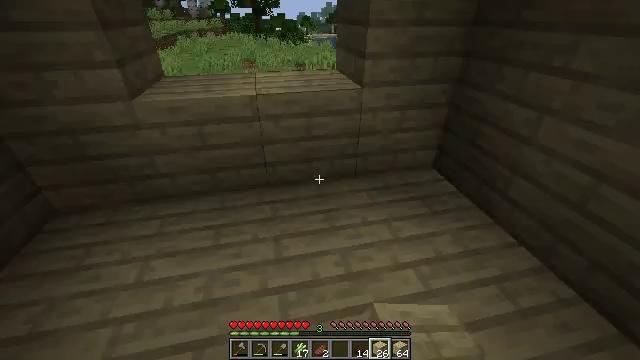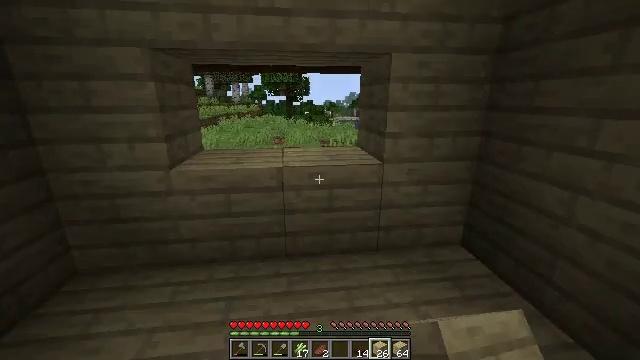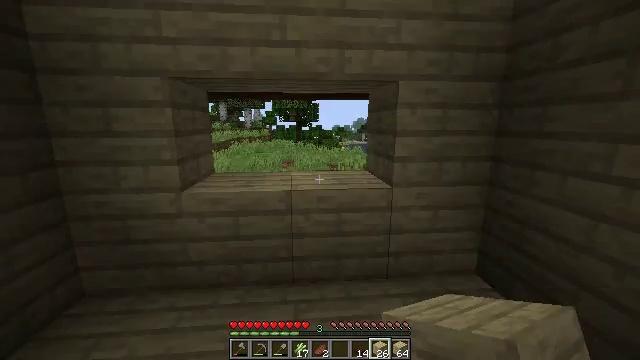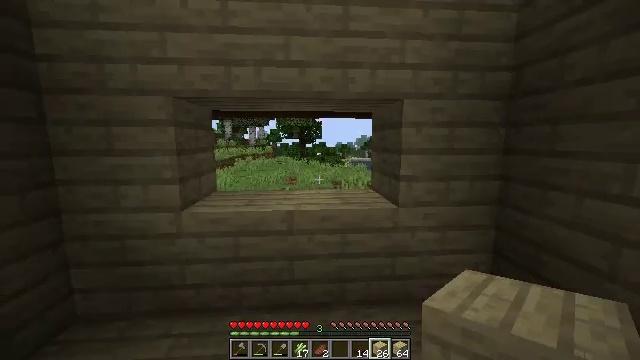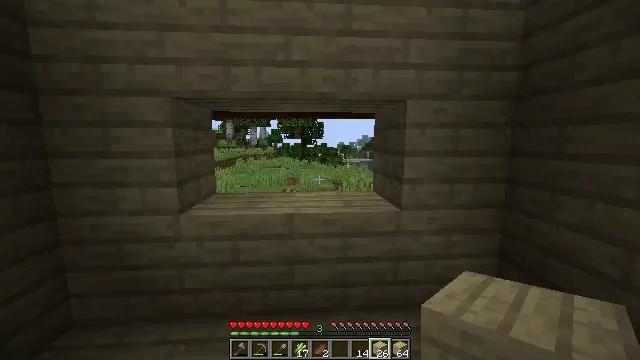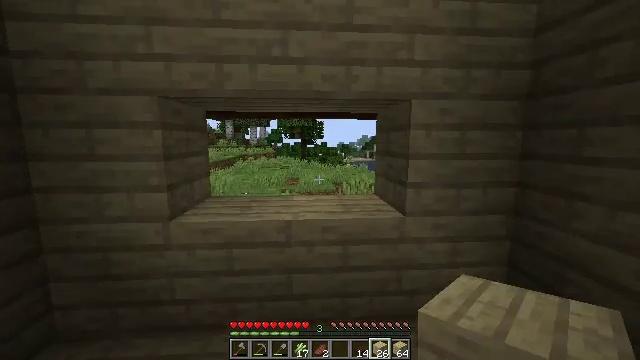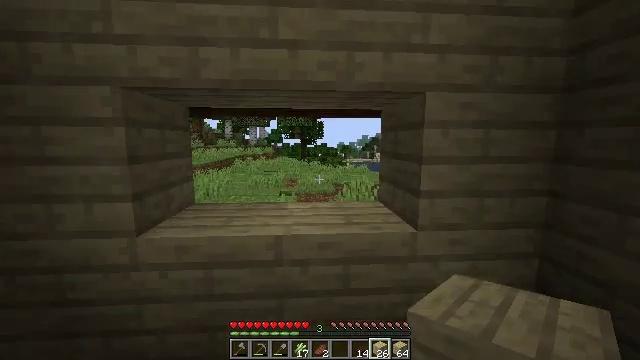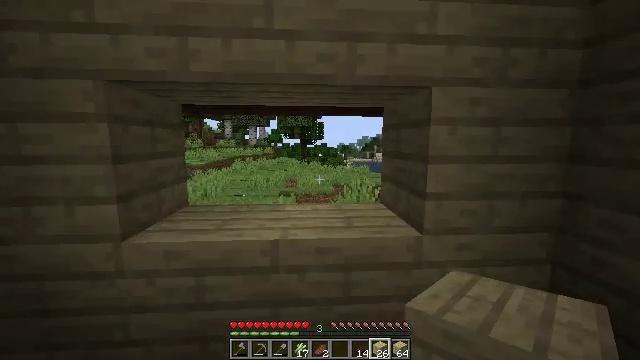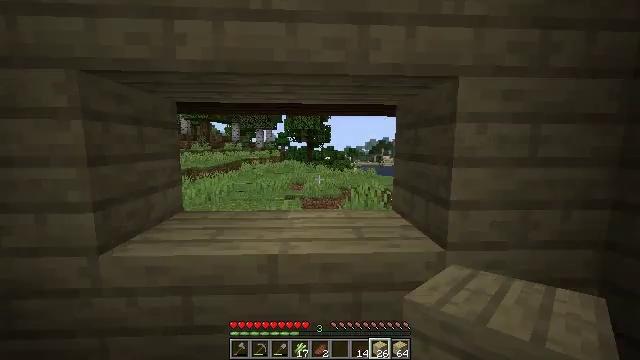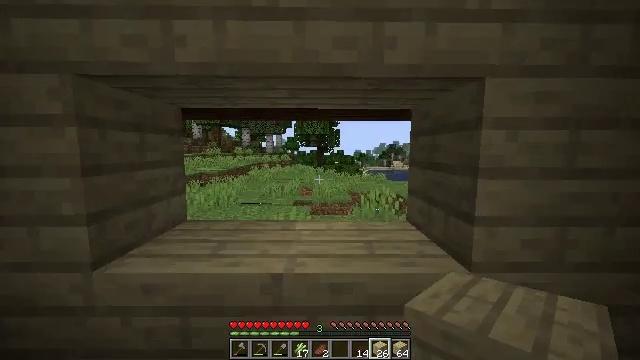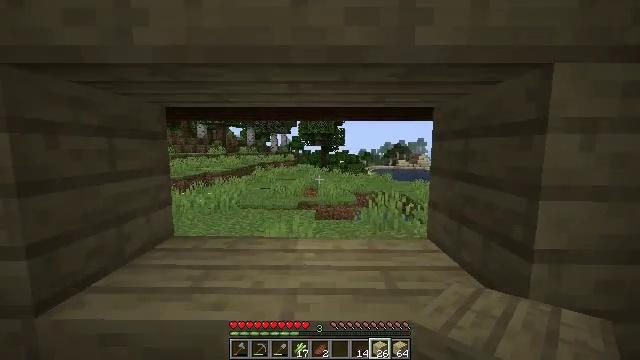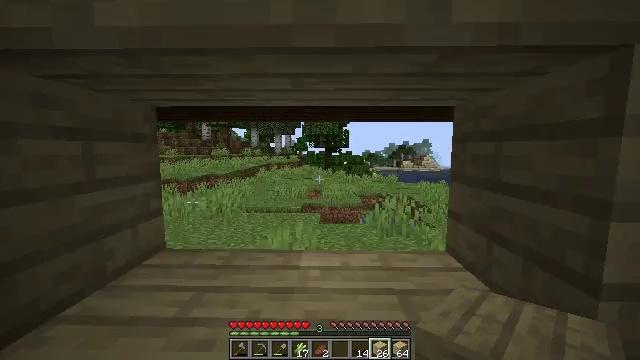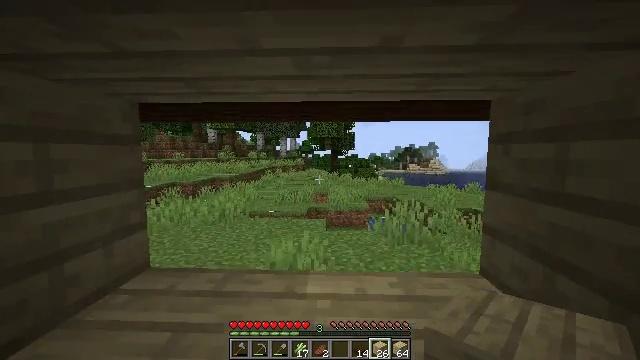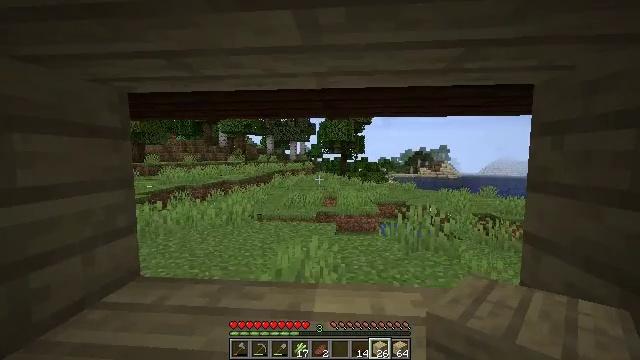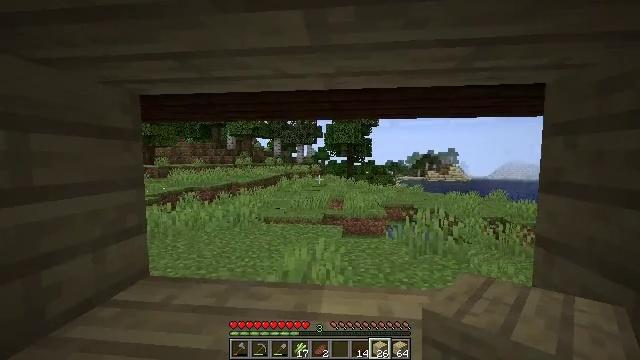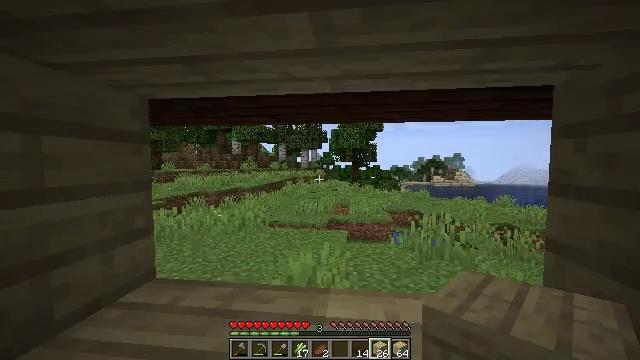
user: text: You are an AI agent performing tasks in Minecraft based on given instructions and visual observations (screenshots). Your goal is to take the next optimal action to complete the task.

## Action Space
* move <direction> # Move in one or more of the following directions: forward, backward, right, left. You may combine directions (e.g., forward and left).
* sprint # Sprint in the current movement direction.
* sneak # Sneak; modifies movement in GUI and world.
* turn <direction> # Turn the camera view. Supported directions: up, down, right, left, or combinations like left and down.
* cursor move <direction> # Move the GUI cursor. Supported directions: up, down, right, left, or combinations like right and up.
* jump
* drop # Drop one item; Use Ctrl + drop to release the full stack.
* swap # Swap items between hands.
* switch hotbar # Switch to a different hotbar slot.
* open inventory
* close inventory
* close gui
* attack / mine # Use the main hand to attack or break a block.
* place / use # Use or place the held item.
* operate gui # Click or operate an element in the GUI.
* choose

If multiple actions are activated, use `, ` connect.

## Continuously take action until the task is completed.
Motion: motion action
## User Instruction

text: Use a tool to break the dark oak slab.
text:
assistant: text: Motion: turn left and up
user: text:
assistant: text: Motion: turn left and up
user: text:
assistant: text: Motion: move forward, turn up
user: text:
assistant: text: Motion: move forward
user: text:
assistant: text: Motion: move forward
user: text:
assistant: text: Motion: move forward
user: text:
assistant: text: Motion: move forward
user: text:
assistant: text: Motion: move forward, turn left
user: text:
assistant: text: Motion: move forward, turn left and up
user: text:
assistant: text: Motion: move forward, turn left
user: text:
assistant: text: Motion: move forward
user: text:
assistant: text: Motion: move forward, turn left
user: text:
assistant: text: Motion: move forward, turn left
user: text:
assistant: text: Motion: move forward, turn left
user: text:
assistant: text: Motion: turn left and up
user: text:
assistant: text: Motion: move back, turn up
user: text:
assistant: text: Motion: move back, turn up
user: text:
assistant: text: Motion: move back
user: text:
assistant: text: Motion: move back
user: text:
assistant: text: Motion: move back, turn up
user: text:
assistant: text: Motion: move back, turn up
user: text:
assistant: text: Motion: move back, turn up
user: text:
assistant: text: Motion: move back, turn up
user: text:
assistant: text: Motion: move back and move left, turn right and up
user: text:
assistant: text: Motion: move back and move left, turn up
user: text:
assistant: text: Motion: move back and move left
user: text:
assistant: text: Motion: move back
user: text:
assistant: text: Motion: move back
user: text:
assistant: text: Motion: move back
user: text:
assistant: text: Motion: no_op